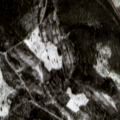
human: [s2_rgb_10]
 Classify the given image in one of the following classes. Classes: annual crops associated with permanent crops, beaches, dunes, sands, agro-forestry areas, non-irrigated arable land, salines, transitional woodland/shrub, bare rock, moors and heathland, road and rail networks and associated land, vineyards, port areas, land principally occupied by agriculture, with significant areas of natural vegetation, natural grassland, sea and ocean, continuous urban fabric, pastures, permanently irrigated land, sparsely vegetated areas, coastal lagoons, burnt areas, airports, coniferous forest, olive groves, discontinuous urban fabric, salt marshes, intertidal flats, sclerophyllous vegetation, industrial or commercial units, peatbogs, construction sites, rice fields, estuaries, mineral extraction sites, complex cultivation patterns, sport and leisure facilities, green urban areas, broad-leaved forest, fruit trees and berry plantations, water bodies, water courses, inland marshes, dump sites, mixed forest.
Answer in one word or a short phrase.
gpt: coniferous forest, mixed forest